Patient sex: F
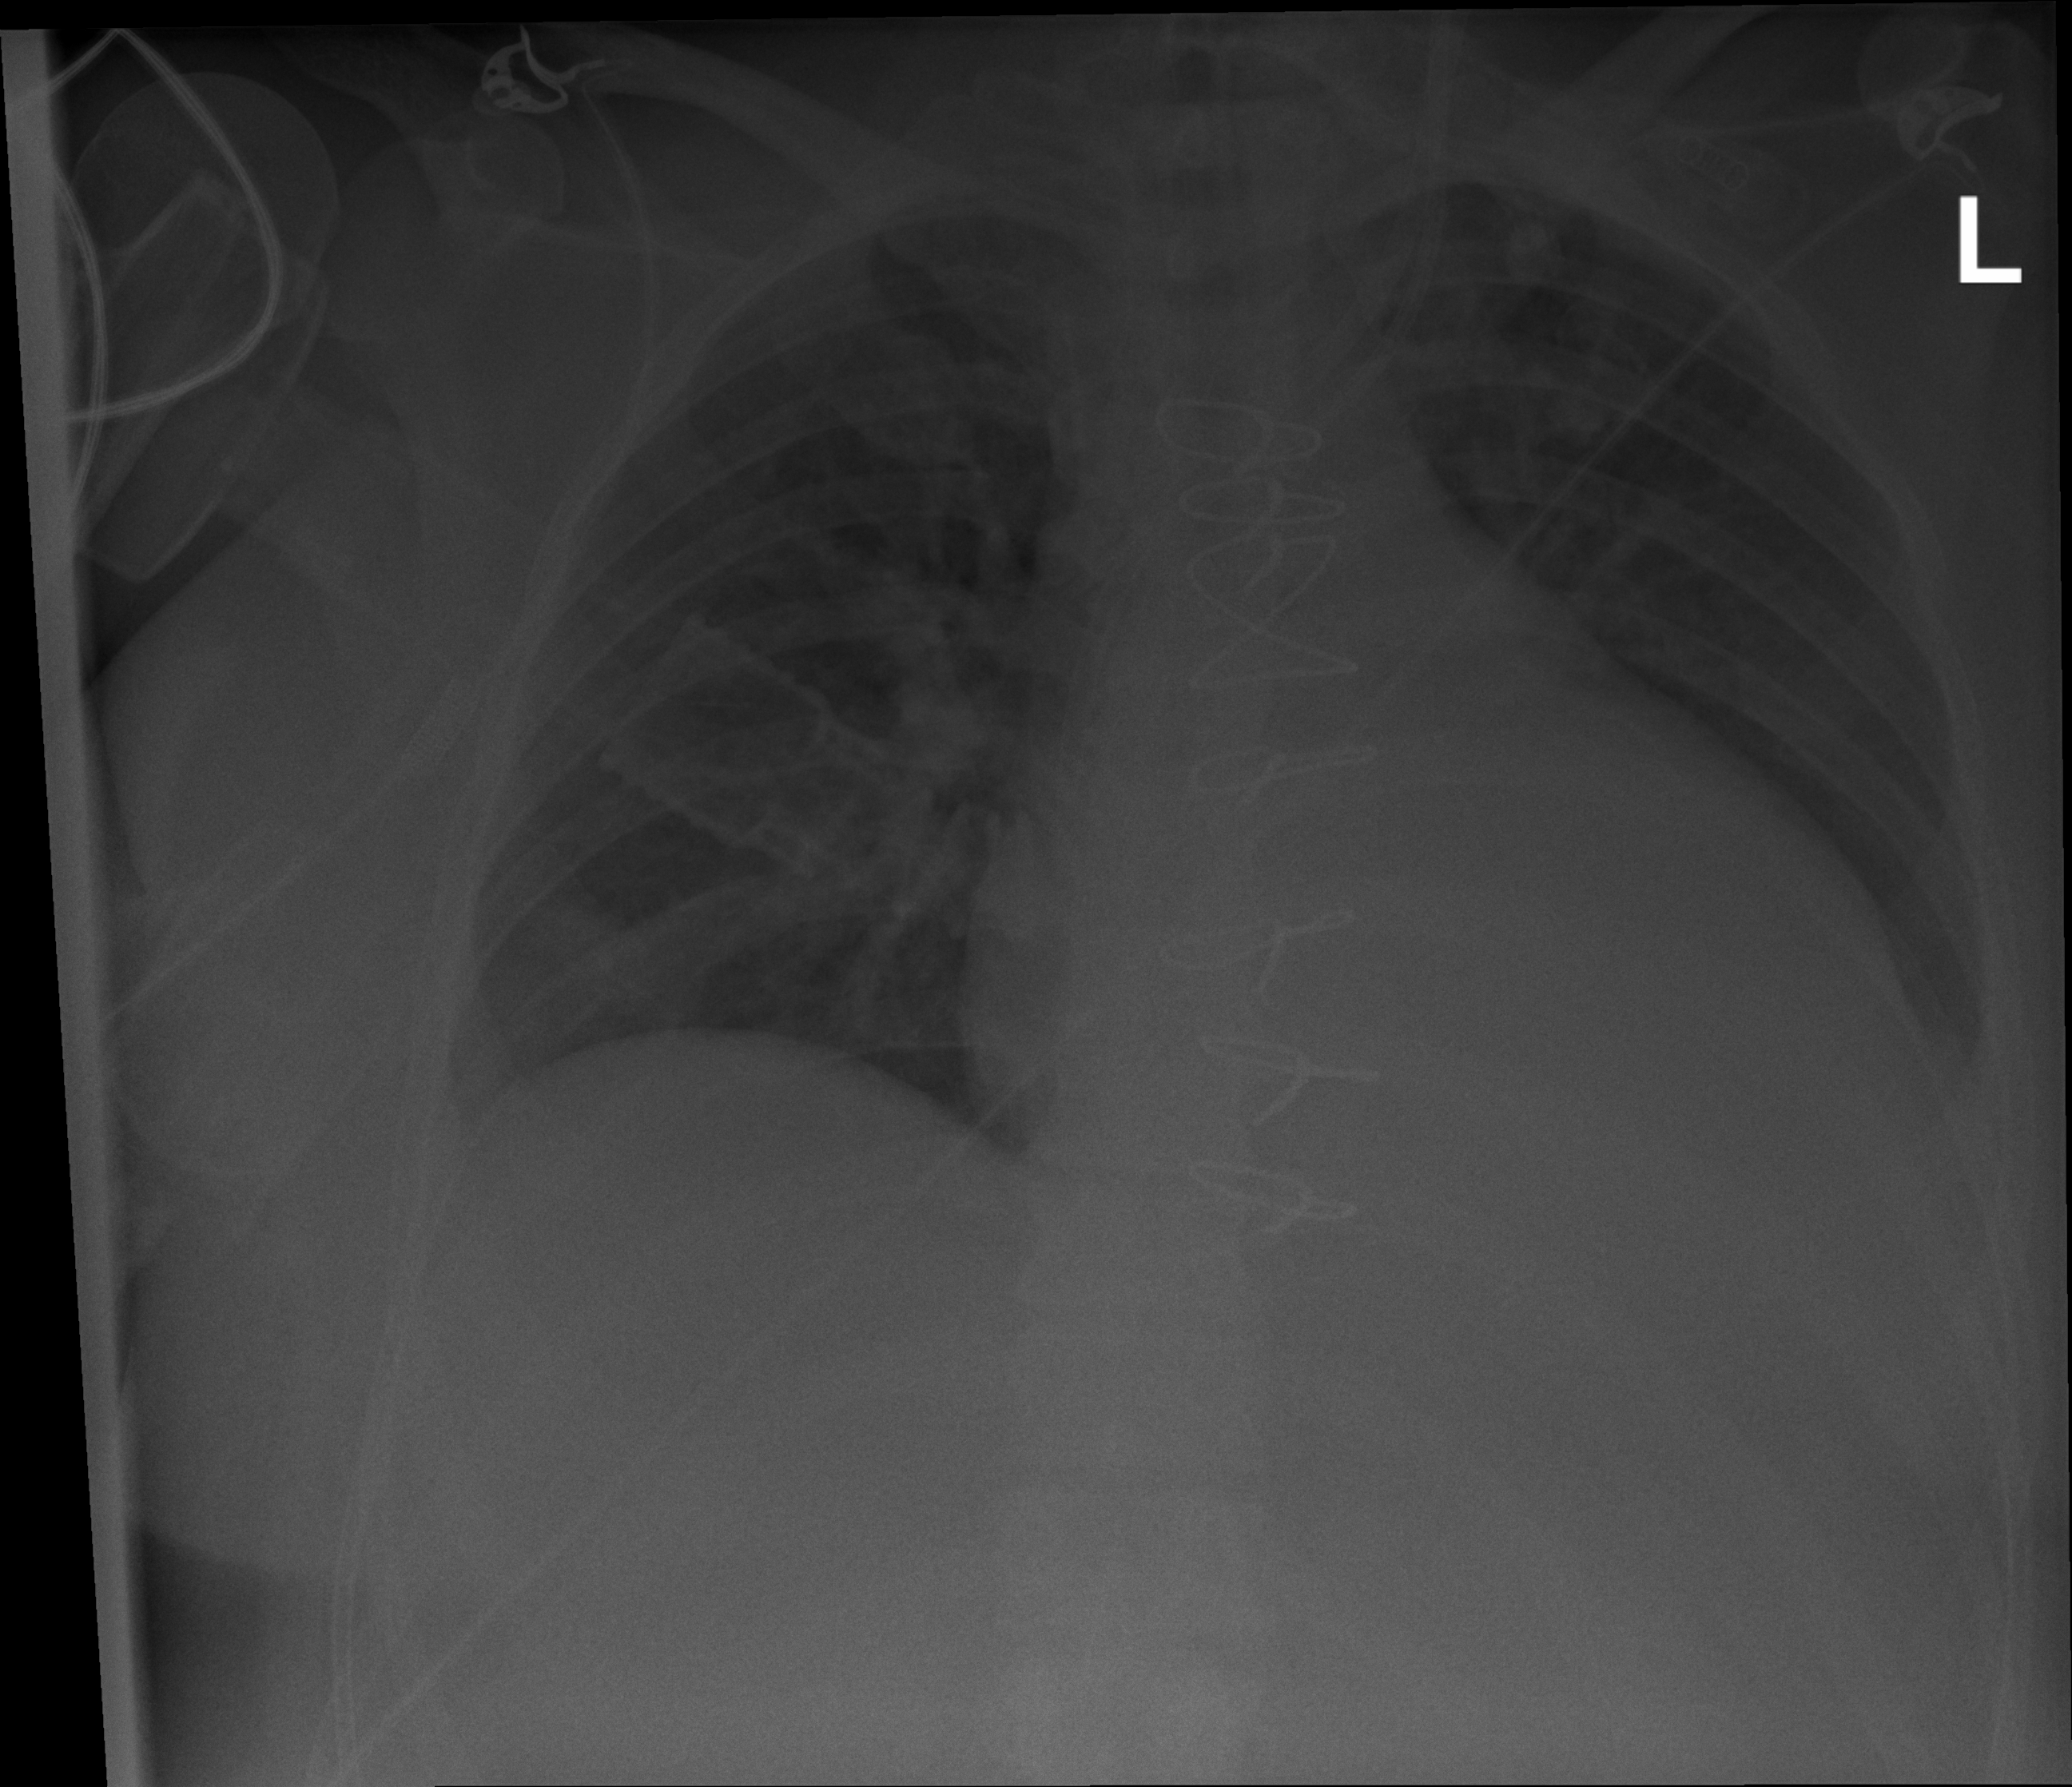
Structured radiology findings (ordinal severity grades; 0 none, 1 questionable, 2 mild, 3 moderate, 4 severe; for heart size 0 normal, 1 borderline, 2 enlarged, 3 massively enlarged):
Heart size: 2
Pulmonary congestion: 2
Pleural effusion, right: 1
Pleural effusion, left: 2
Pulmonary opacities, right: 1
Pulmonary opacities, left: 0
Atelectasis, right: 0
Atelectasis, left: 2